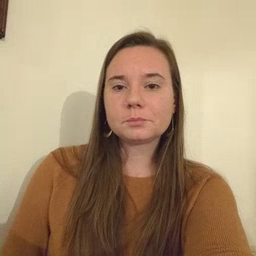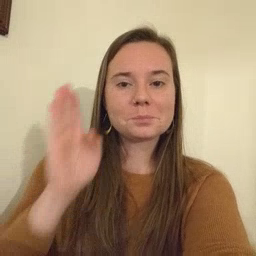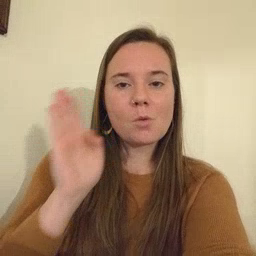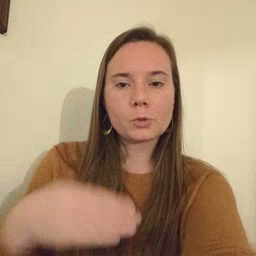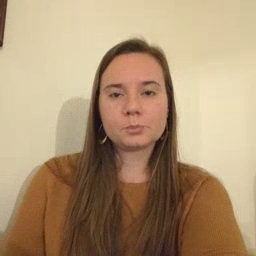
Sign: bedroom